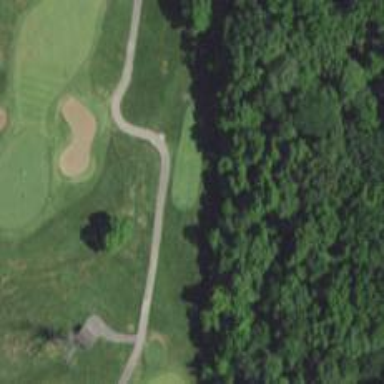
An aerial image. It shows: Path for golf carts.